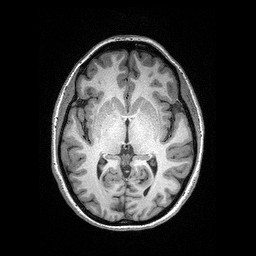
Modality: T1w
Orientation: coronal
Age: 24
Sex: female
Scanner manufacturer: siemens
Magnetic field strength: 3 T
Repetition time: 2.4 s
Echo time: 0.03 s